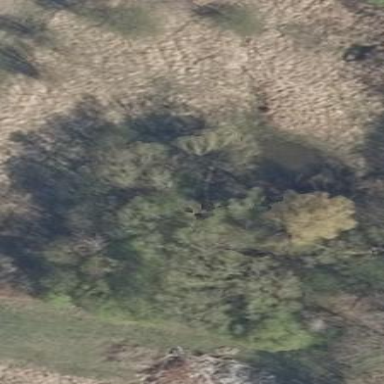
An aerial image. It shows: Patch of scrub vegetation.